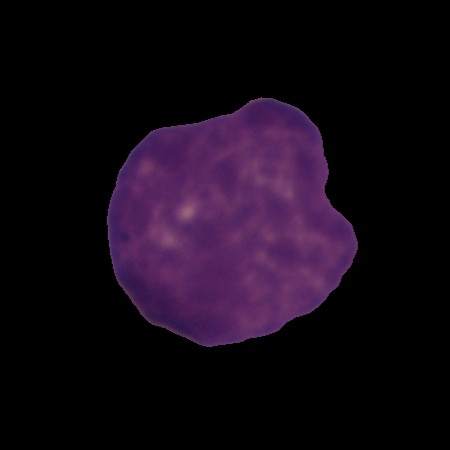
Label: cancer